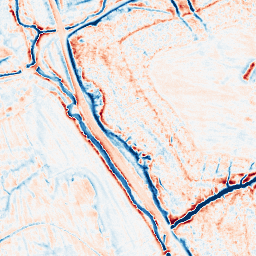
Category: edge_preserving
Decomposition family: anisotropic_diffusion
Decomposition parameters: iterations: 20
kappa: 10
gamma: 0.2
Upsampling method: edge_directed
Upsampling parameters: scale: 2
Upsampling scale: 2